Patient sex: M
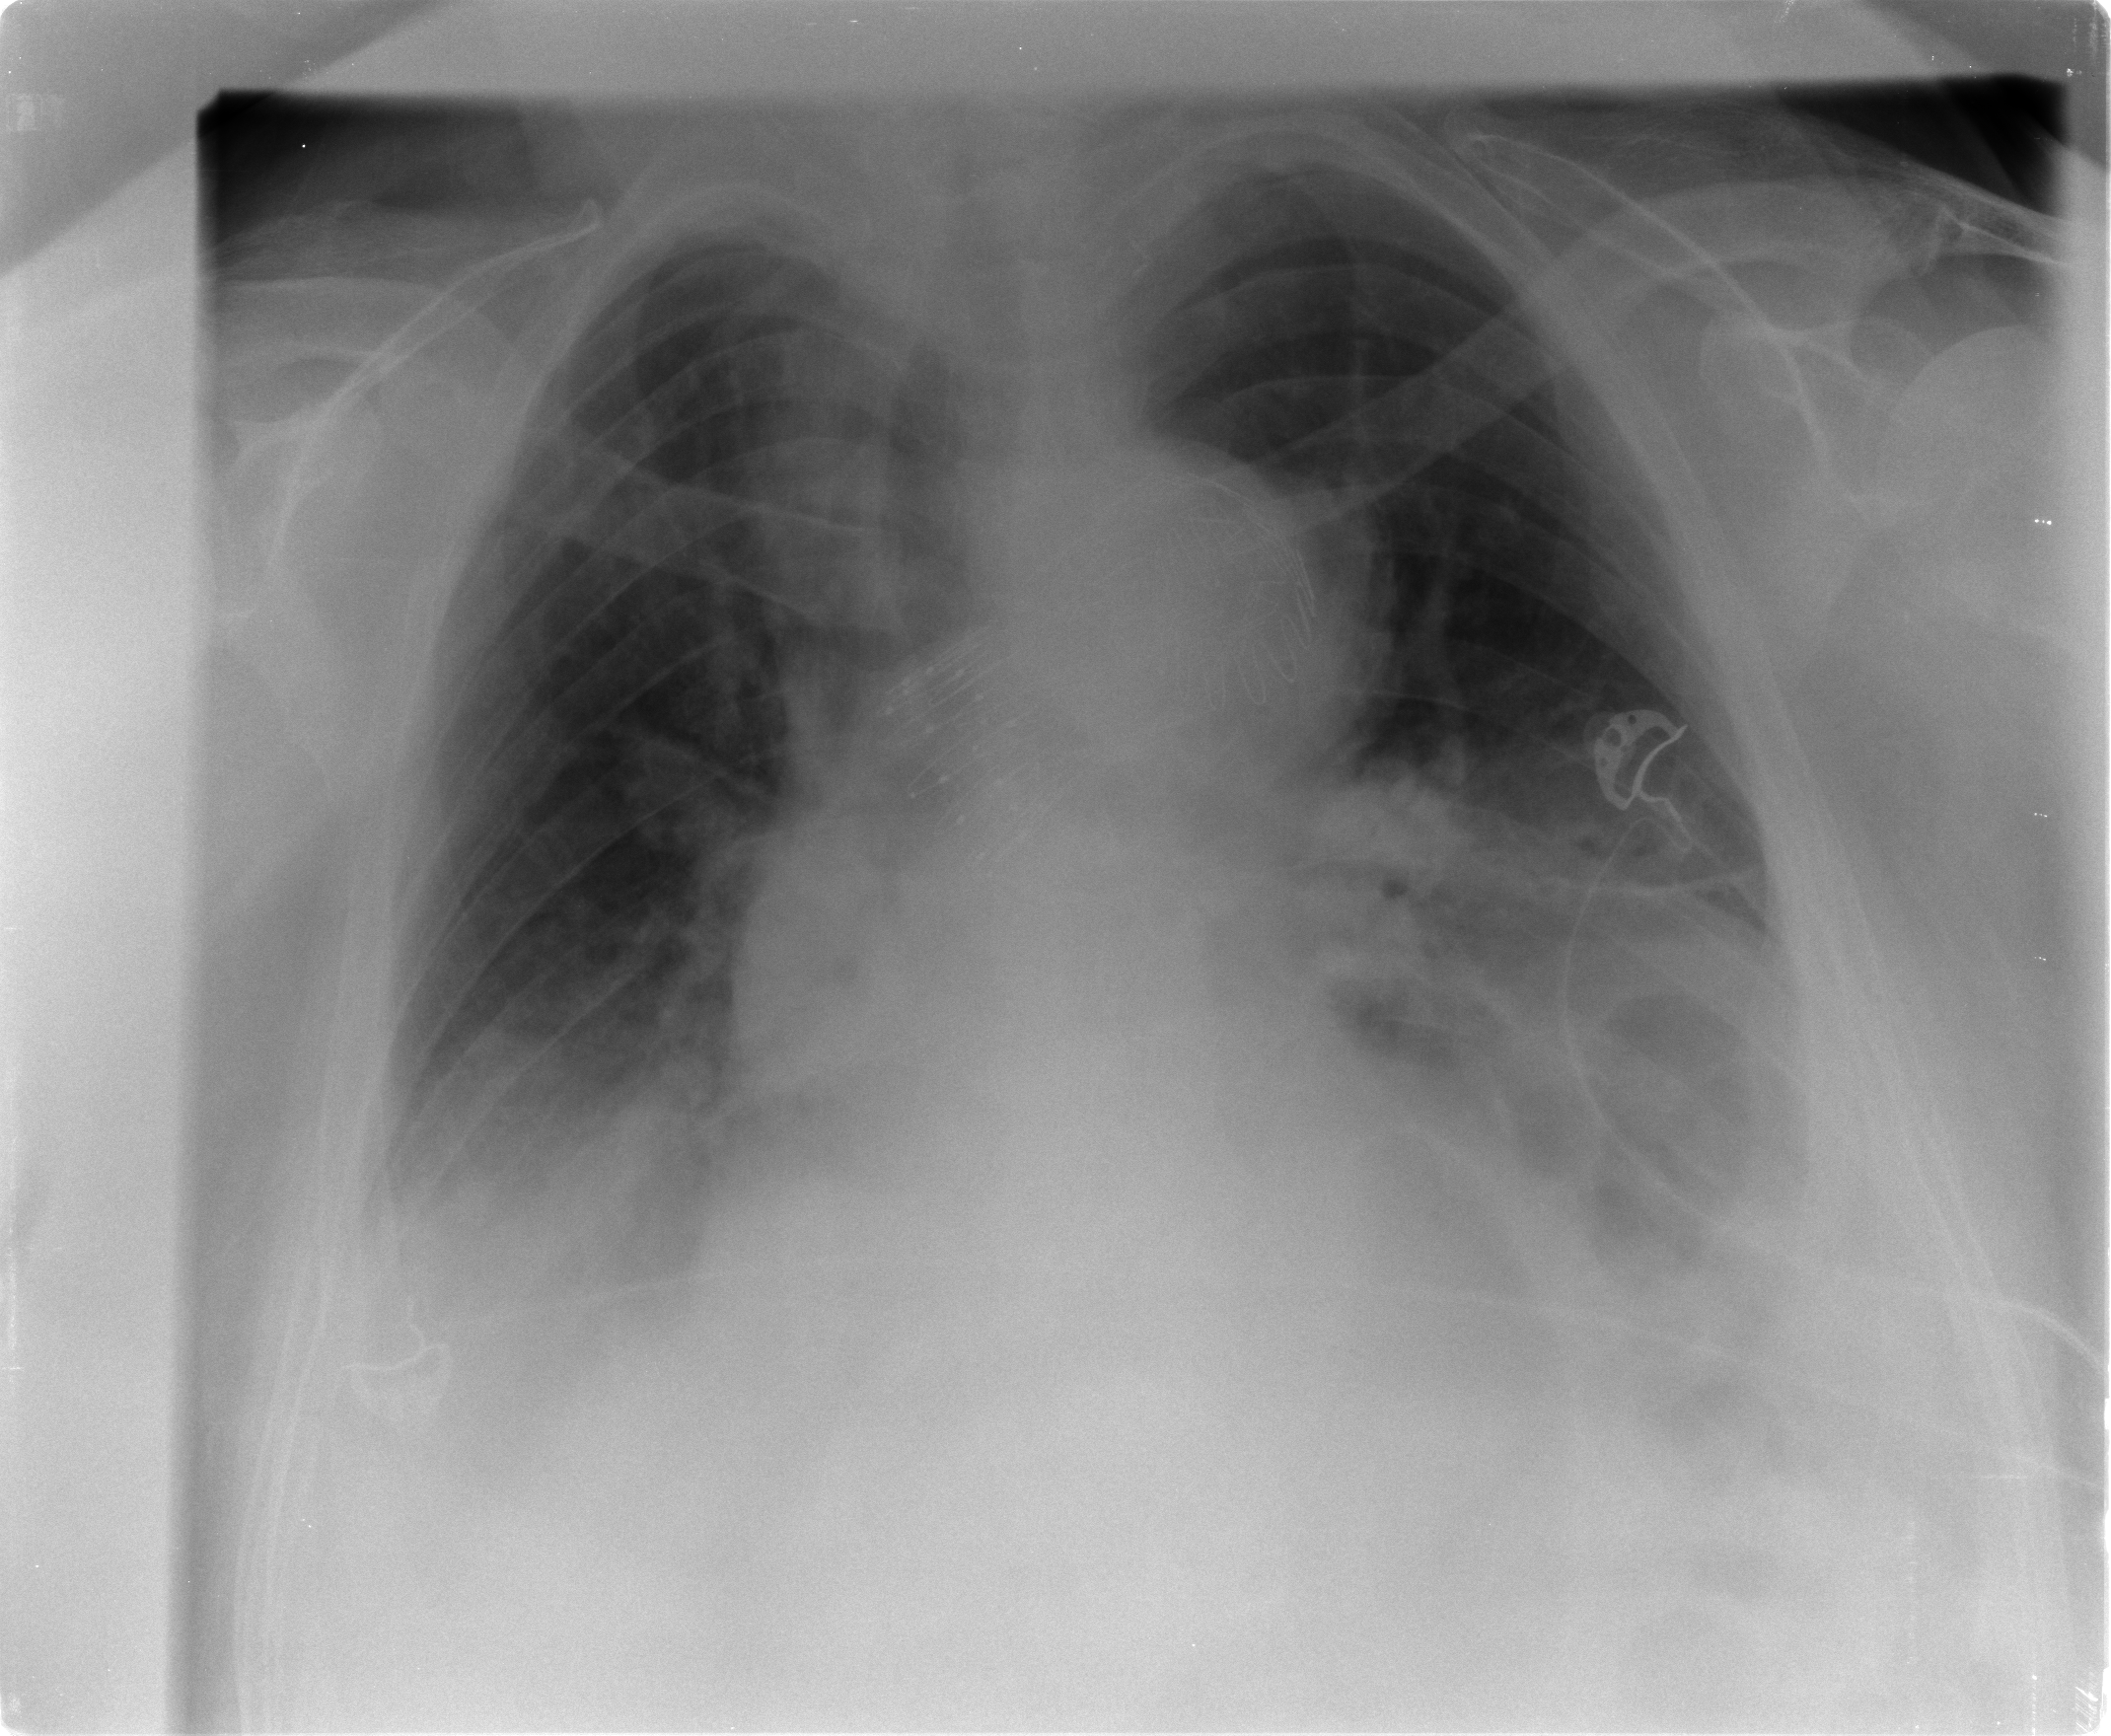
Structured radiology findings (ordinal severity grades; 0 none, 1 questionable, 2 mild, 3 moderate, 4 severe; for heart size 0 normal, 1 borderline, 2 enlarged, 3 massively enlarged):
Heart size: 2
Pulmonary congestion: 2
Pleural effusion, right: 2
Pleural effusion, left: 3
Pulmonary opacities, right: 0
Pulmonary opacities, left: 0
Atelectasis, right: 0
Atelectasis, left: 2